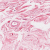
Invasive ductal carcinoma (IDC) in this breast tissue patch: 0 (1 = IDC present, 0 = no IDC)